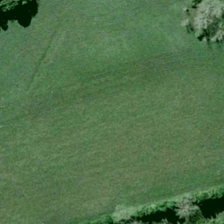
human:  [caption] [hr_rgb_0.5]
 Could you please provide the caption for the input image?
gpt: some green trees are next to a piece of green meadows .

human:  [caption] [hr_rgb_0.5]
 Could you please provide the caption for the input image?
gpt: some green trees are next to a piece of green meadows .

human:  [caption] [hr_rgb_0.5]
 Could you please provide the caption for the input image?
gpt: some green trees are next to a piece of green meadows .

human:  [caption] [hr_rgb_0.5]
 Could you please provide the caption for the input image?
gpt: some green trees are next to a piece of green meadows .

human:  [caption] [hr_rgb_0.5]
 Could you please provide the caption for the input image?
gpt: some green trees are next to a piece of green meadows .